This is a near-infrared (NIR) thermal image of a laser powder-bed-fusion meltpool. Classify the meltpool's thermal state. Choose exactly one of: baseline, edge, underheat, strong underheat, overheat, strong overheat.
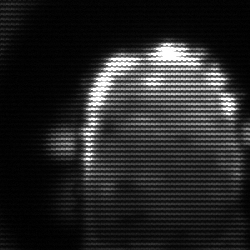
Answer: baseline